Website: lowes
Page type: cart
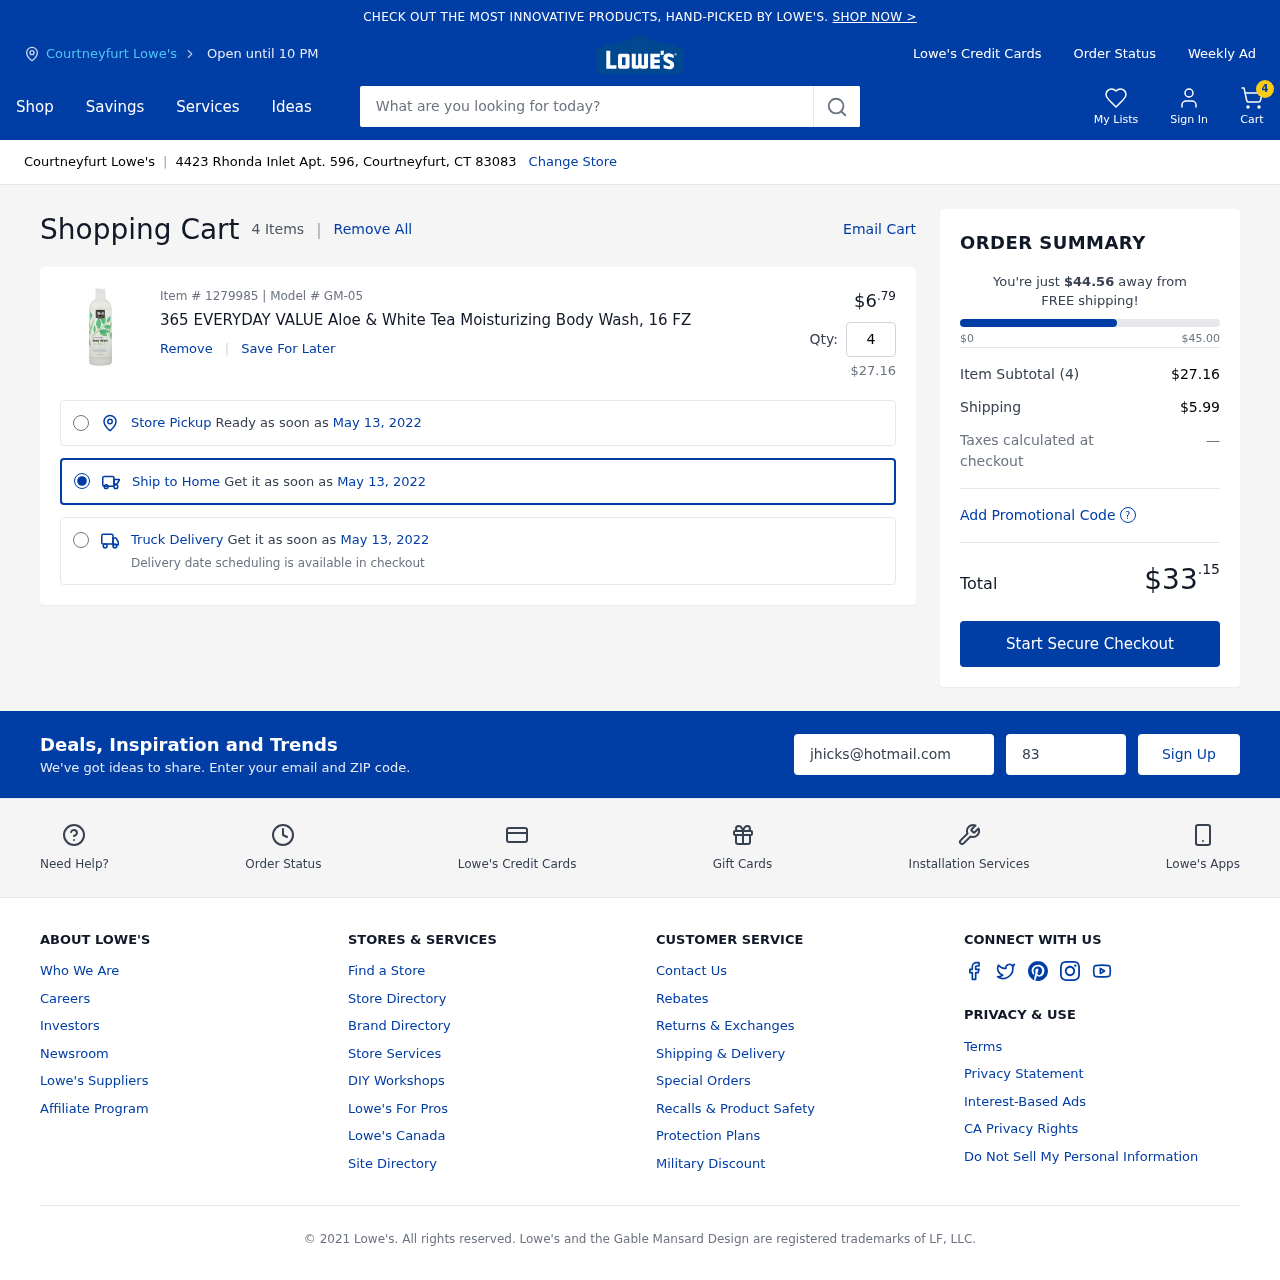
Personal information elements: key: PII_CITY
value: Courtneyfurt Lowe's
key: PII_EMAIL
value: jhicks@hotmail.com
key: PII_POSTCODE
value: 83083
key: PII_STREET
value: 4423 Rhonda Inlet Apt. 596
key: PII_CITY_STATE_ZIP
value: Courtneyfurt, CT 83083
Product elements: key: PRODUCT1_NAME
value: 365 EVERYDAY VALUE Aloe & White Tea Moisturizing Body Wash, 16 FZ
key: PRODUCT1_PRICE
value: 6.79
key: PRODUCT1_QUANTITY
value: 4
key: PRODUCT1_SUBTOTAL
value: $27.16
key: PRODUCT_ITEM_NUMBER
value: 1279985
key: PRODUCT_MODEL_NUMBER
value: GM-05
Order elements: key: ORDER_NUM_ITEMS
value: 4
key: ORDER_NUM_ITEMS
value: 4 Items
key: ORDER_DELIVERY_DATE
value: May 13, 2022
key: ORDER_SUBTOTAL
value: $27.16
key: ORDER_SHIPPING_COST
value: $5.99
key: ORDER_TOTAL
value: $33.15
Search elements: key: HEADER_SEARCH
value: What are you looking for today?